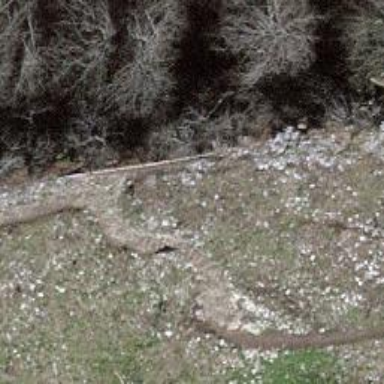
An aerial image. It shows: Road with steps.